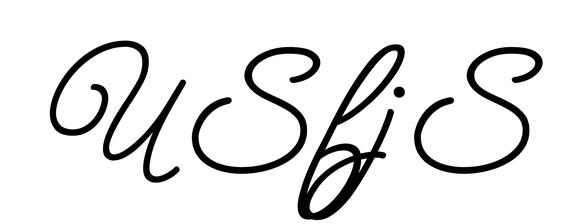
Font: MeowScript-Regular